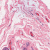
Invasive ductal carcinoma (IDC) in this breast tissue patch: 0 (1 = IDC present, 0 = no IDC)